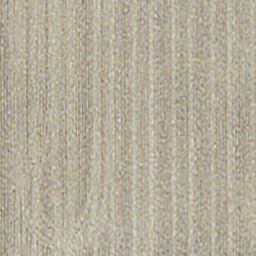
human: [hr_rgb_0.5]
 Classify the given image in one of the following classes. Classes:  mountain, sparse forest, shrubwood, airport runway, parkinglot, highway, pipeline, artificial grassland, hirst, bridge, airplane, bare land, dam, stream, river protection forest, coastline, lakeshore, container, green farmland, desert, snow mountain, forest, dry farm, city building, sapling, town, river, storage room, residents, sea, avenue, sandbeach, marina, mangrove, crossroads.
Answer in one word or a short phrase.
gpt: dry farm